Interaction volume radius: 5 \u00c5
Interaction volume height: 15 \u00c5
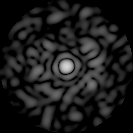
Disorder parameter: 0.8254